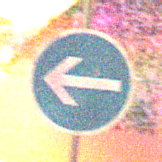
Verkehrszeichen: VorgeschriebeneFahrtrichtungHierLinks
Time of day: Night
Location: Outdoor (Nature)
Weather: Clear
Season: NotSpecified
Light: Natural